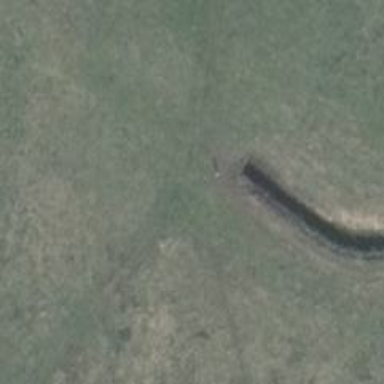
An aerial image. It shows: Culvert tunnel.